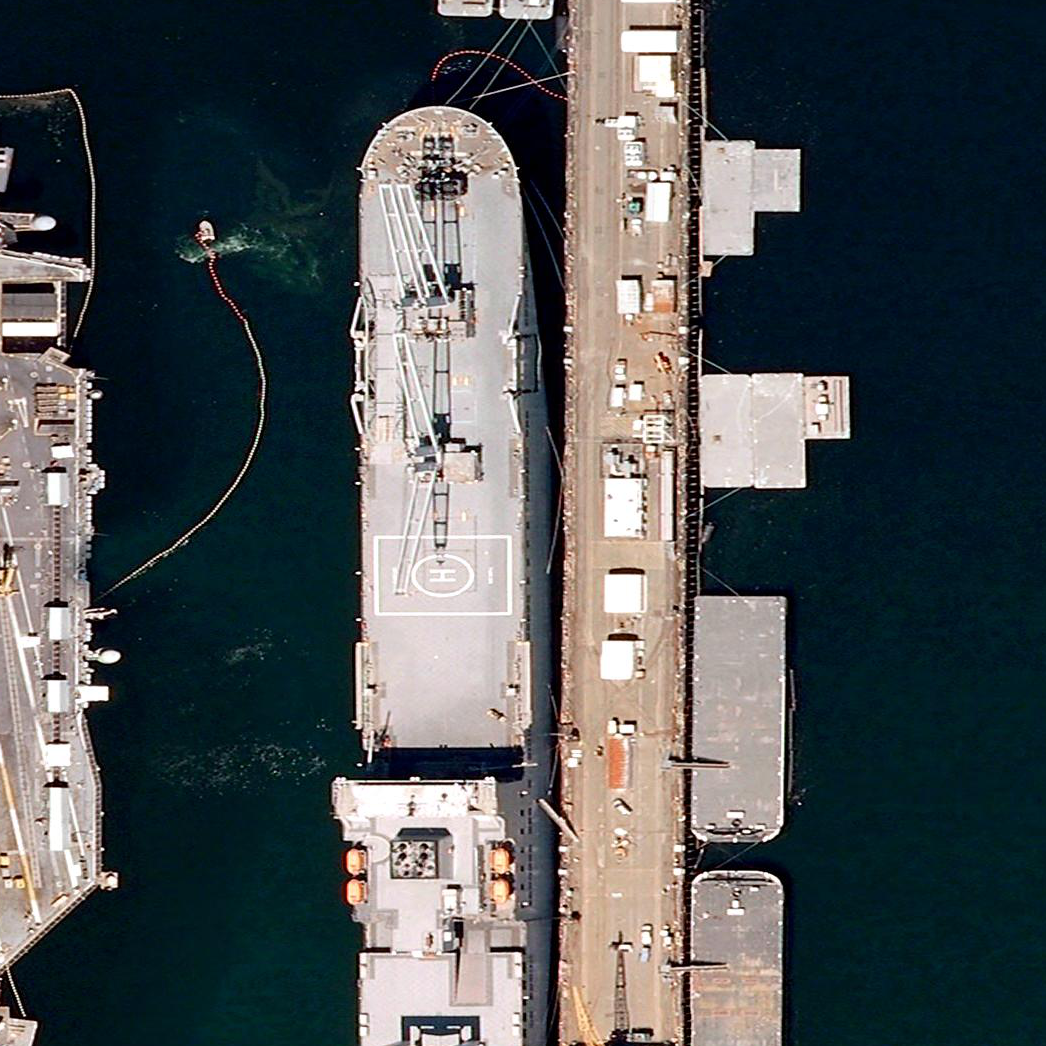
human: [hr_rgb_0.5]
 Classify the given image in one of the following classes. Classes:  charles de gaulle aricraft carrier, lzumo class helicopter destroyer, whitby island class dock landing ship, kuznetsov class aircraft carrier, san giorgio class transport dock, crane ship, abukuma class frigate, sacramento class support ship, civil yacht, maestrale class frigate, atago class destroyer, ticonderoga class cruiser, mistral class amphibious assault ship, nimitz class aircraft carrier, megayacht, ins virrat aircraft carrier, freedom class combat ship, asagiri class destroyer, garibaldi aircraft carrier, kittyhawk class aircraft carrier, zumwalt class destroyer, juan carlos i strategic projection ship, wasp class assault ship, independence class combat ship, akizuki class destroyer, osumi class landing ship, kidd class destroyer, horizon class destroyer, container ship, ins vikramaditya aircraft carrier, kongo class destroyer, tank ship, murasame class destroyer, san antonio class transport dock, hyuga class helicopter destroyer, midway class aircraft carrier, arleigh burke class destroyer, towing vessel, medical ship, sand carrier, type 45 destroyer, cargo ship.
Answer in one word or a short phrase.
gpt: Crane ship